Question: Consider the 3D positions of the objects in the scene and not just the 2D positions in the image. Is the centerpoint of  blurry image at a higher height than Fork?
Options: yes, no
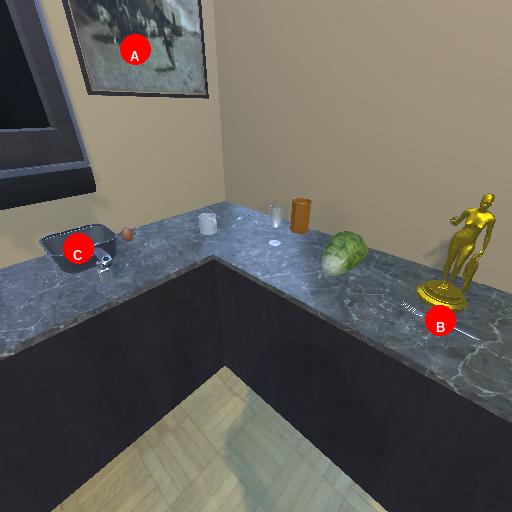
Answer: yes